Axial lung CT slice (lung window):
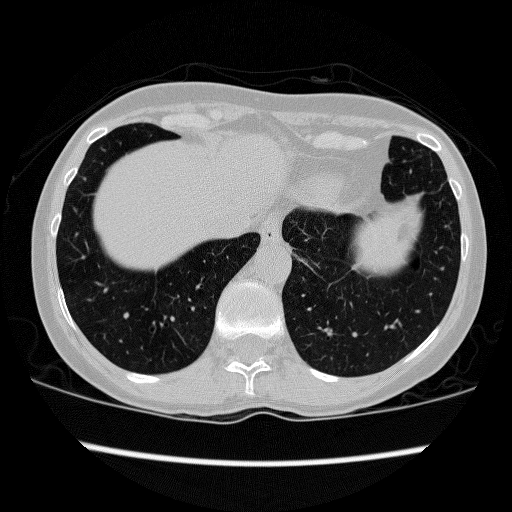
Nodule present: no